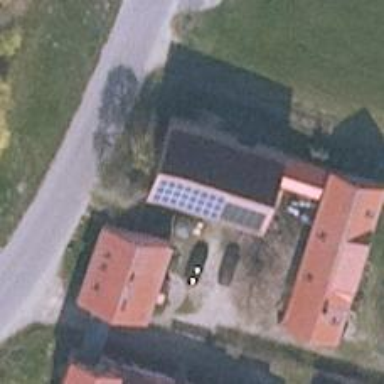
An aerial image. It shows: Solar photovoltaic panel generating electricity through small installation.